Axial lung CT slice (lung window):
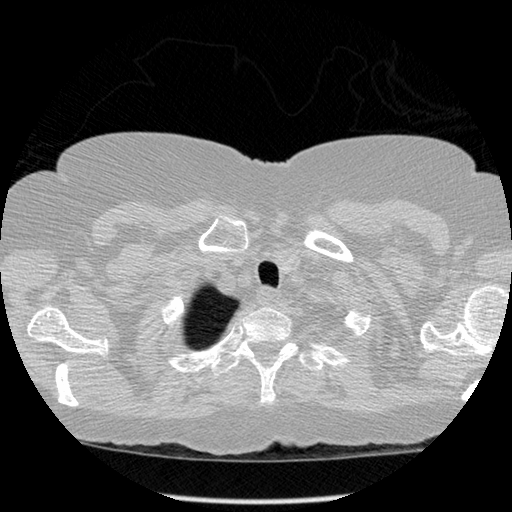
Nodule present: no